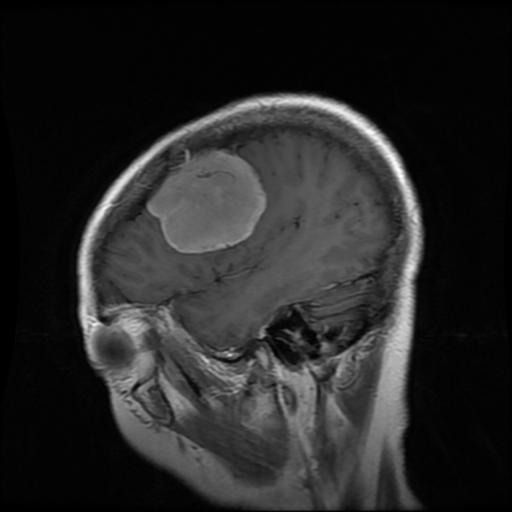
Label: meningioma